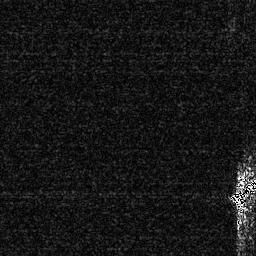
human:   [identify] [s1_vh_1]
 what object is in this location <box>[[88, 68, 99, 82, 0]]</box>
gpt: <ref>1 medium ship at the bottom right</ref>